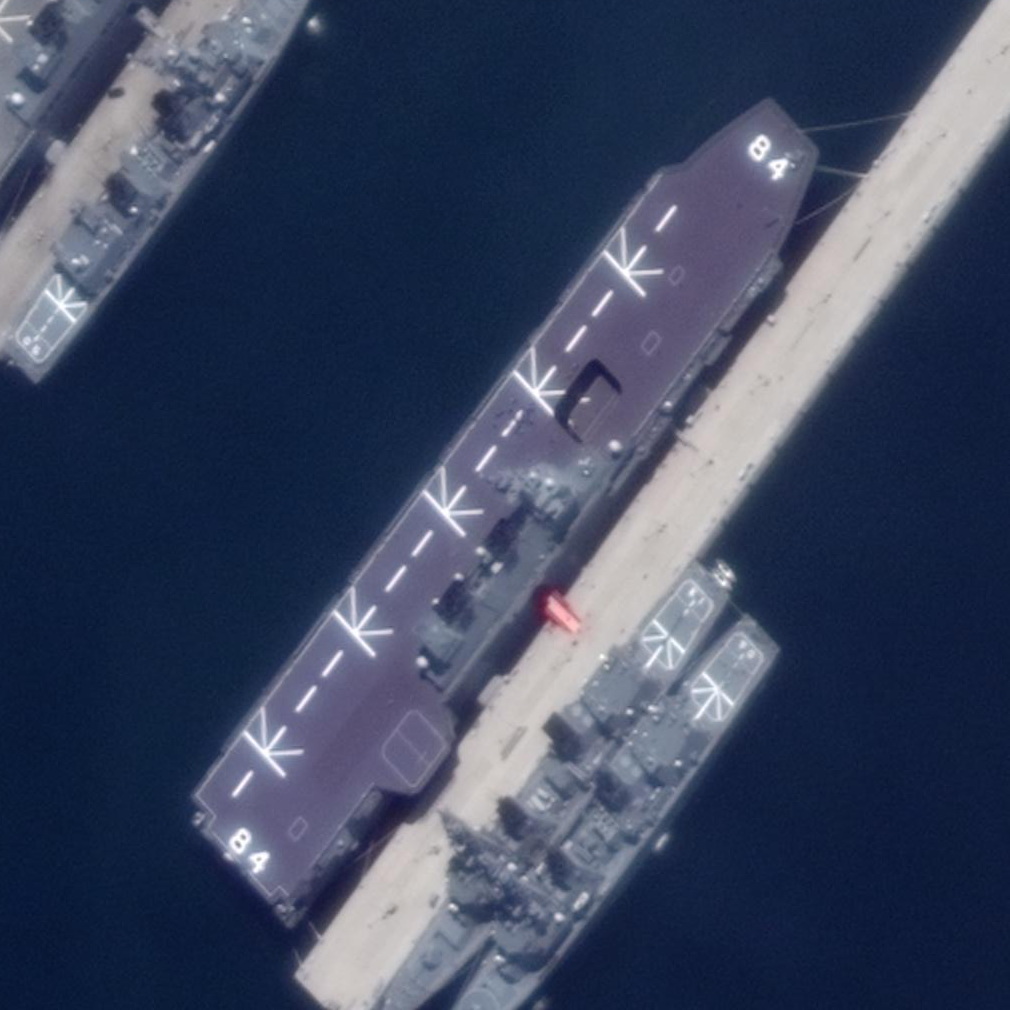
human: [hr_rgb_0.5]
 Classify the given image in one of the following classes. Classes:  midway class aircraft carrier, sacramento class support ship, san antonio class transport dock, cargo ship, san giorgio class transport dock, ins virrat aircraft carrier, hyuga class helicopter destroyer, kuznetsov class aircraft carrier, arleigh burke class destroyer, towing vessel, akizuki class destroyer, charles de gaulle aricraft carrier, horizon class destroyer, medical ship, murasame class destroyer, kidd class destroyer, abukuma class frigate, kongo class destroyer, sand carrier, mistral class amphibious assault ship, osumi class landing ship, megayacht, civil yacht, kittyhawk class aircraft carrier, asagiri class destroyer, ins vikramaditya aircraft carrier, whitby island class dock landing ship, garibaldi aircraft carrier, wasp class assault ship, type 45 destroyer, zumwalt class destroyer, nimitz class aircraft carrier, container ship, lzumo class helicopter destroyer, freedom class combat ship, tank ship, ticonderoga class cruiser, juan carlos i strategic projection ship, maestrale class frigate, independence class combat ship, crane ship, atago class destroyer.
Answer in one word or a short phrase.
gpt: Lzumo class helicopter destroyer